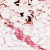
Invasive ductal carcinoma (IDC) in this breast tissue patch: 0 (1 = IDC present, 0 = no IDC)